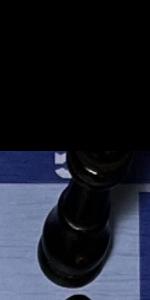
Label: King_Black